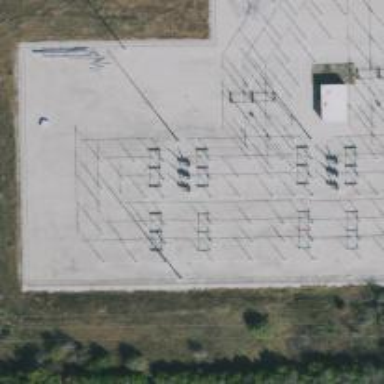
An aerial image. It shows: Switch for power supply.